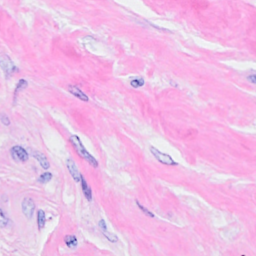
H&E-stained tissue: Breast